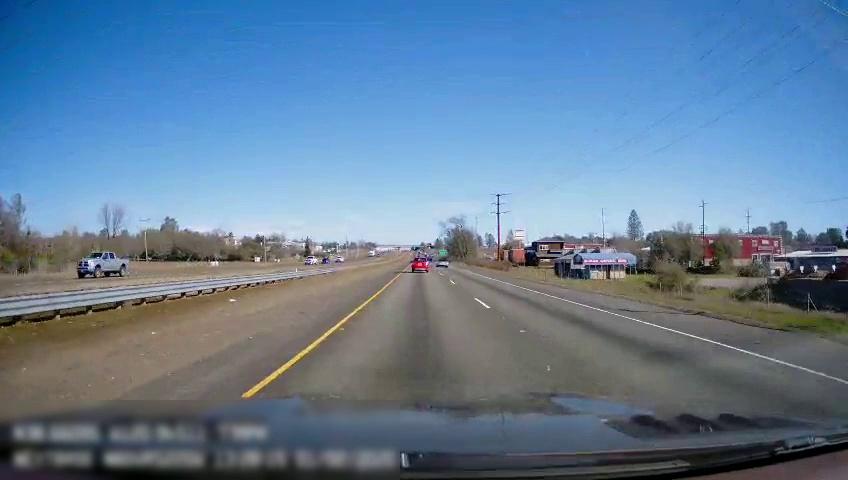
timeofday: Day
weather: Sunny
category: Drivable Space
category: Drivable Space
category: Vehicles | SUV
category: Vehicles | Car
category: Vehicles | Truck
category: Vehicles | Truck
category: Lanes | Current Lane
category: Lanes | Current Lane
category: Lanes | Alternate Lane
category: Traffic | Signs